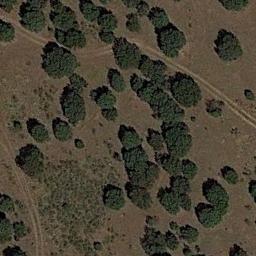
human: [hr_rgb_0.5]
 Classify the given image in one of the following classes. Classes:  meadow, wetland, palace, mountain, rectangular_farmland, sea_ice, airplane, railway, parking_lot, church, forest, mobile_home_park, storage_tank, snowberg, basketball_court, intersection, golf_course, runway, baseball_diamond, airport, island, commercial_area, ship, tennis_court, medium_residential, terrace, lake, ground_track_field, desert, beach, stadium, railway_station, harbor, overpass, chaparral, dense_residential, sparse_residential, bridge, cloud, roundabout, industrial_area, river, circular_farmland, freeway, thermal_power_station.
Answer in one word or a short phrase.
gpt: chaparral